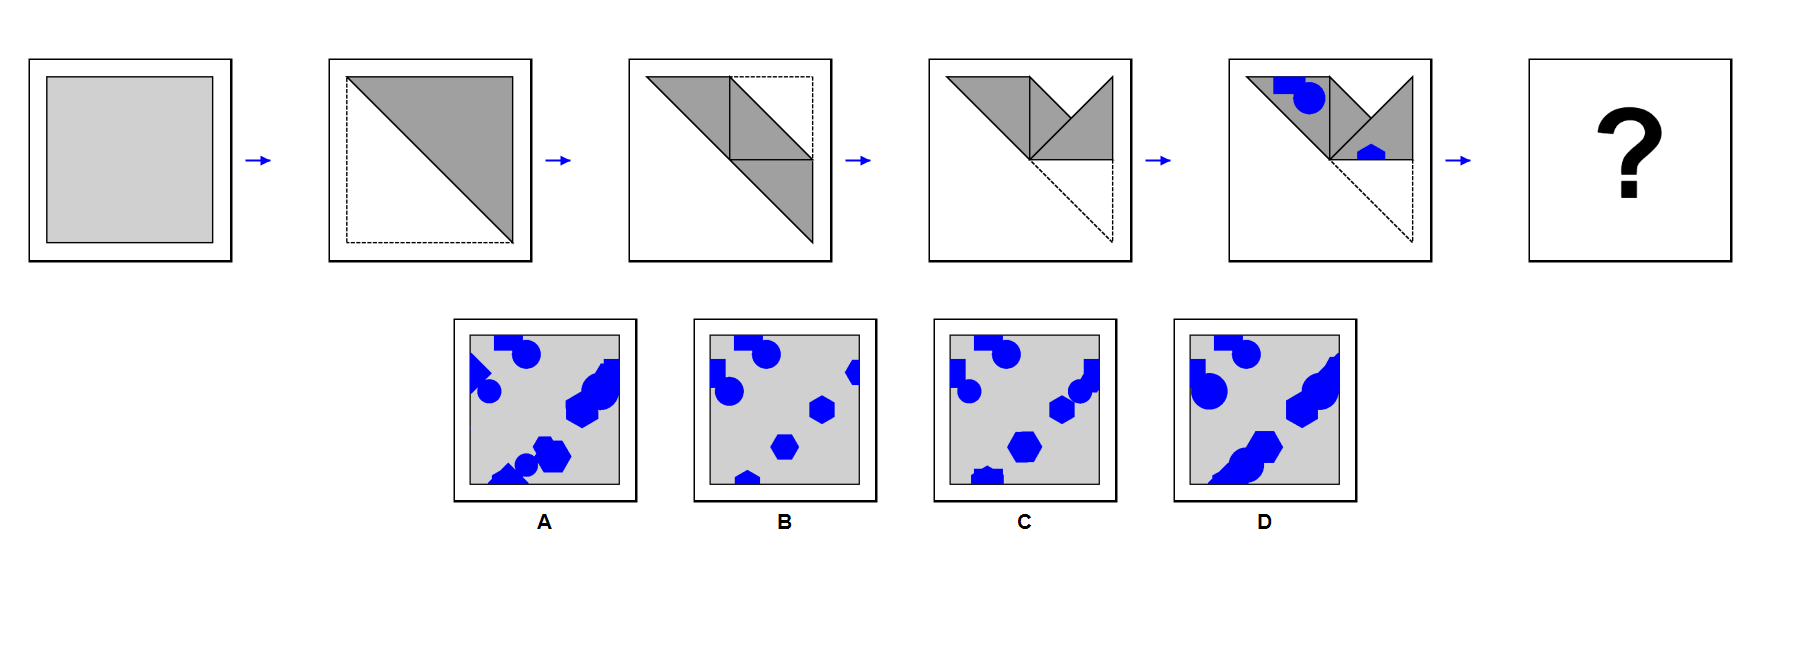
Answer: B